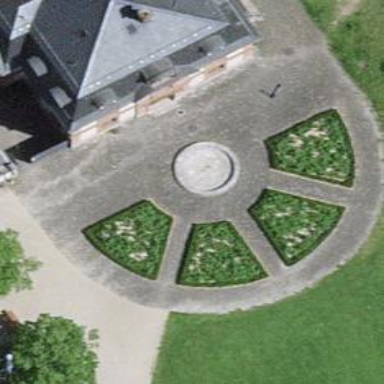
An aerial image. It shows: Fountain.